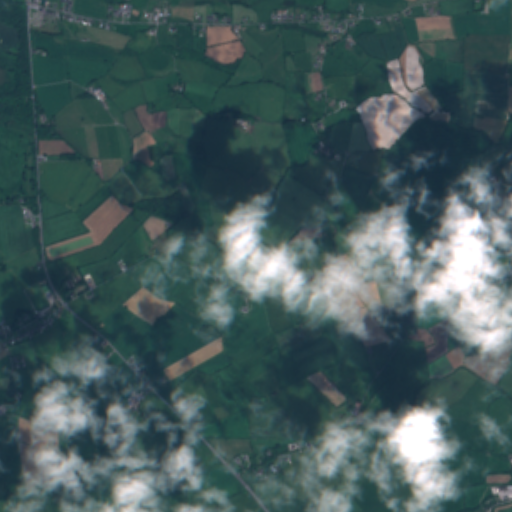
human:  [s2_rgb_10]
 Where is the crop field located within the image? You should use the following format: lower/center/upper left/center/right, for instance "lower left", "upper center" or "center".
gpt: The crop field is located in the upper left of the image.
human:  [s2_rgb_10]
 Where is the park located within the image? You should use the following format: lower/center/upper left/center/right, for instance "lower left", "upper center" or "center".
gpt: The park is located in the center left of the image.
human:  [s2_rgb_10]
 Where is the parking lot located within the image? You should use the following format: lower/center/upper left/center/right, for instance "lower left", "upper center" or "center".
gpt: The parking lot is located in the upper left of the image.
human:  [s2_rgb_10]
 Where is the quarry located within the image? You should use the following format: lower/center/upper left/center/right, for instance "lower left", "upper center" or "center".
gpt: The quarry is located in the lower right of the image.
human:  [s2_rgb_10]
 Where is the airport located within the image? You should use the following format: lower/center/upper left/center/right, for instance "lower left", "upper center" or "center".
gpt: There is no airport in the image.